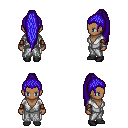
a pixel art fantasy rpg character, female body template, human, dark skin, white robe, white pants, blue extra-long topknot hairstyle, cloth bracers, black shoes, four views (front, back, left, right), 2x2 character sprite sheet, small pixel art, hard edges, no anti-aliasing